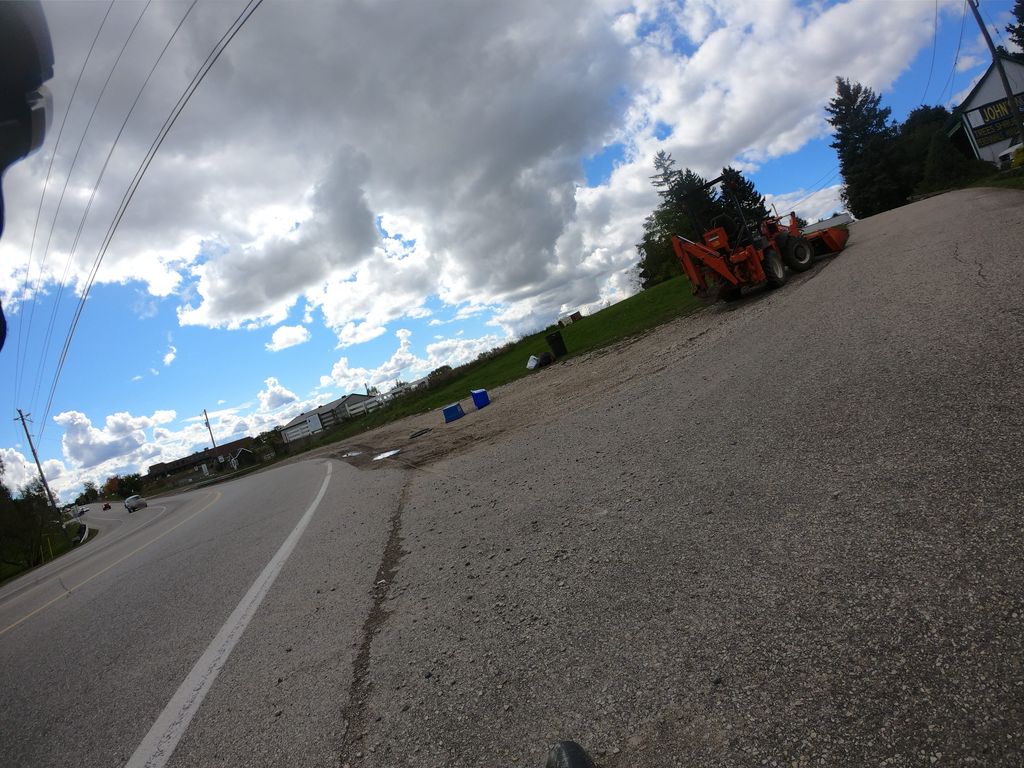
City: kitchener-waterloo